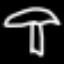
Label: mushroom